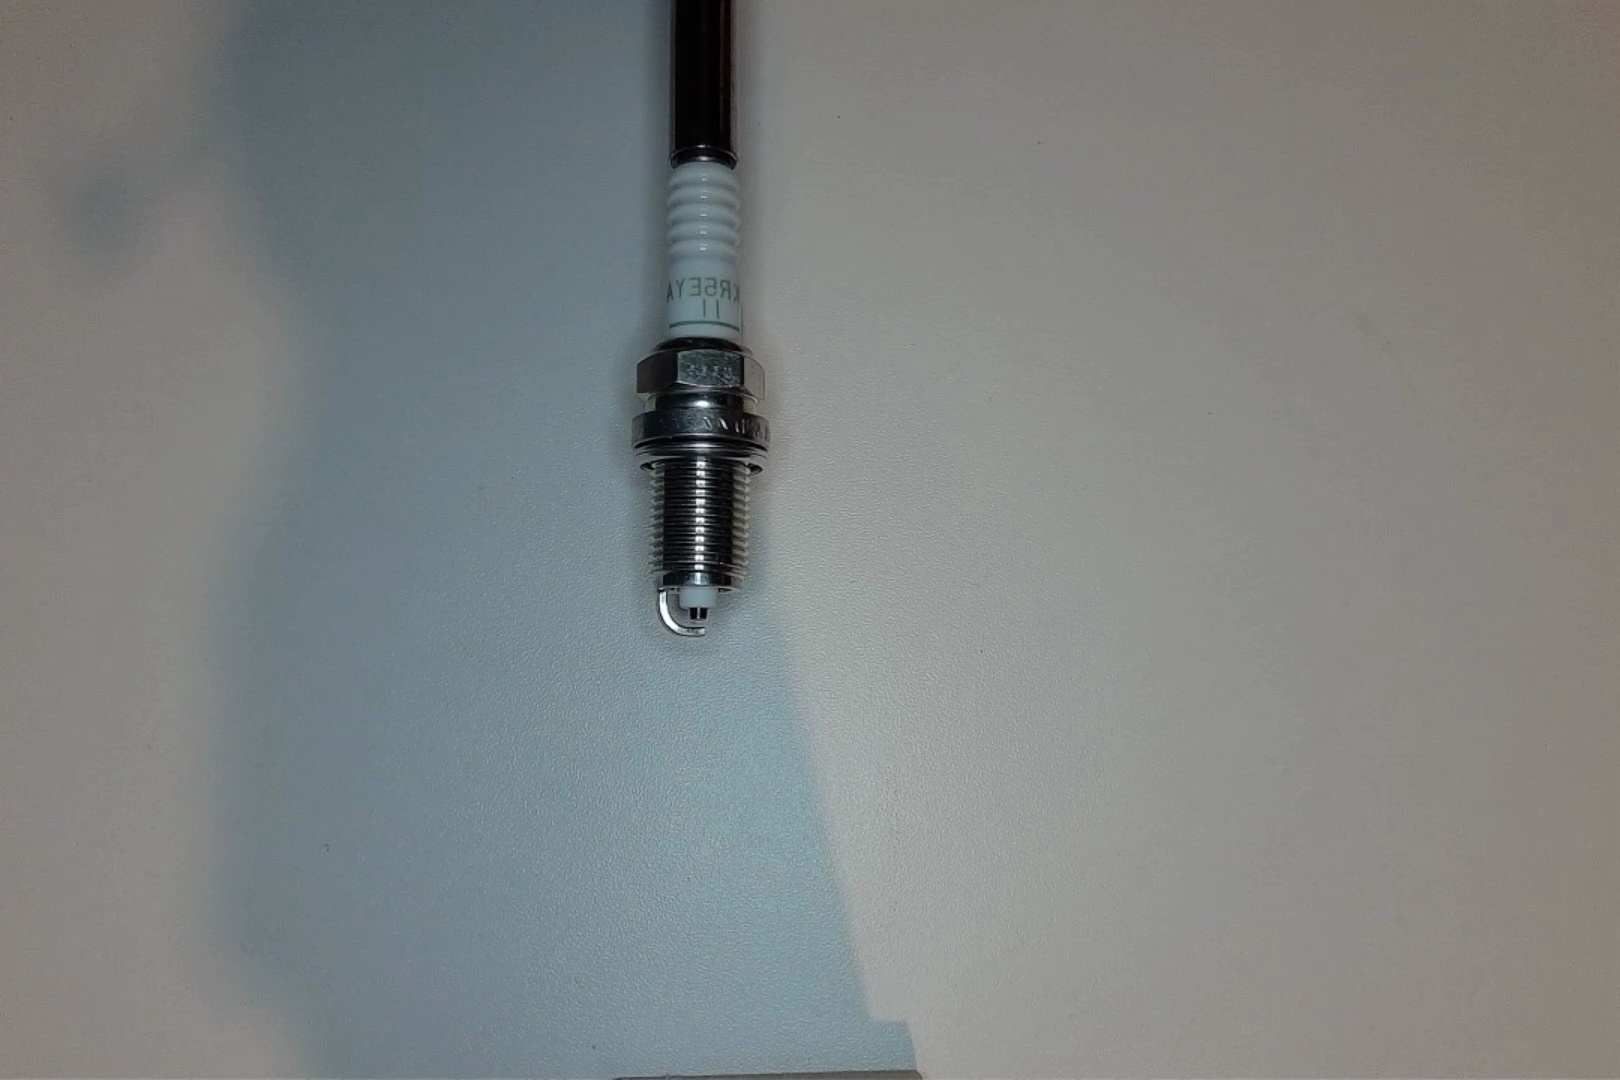
Label: normal